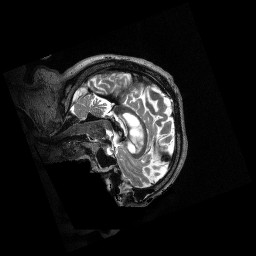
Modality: T2w
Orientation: sagittal
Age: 73
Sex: male
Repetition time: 3.2 s
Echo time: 0.563 s